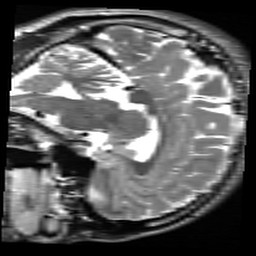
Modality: inplaneT2
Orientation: sagittal
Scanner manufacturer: siemens
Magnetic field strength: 3 T
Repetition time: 7.02 s
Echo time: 0.069 s